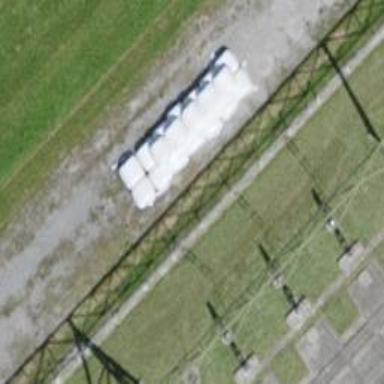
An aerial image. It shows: Insulator used in power systems.